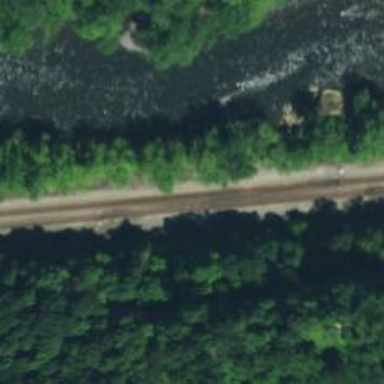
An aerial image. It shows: Railroad crossover.